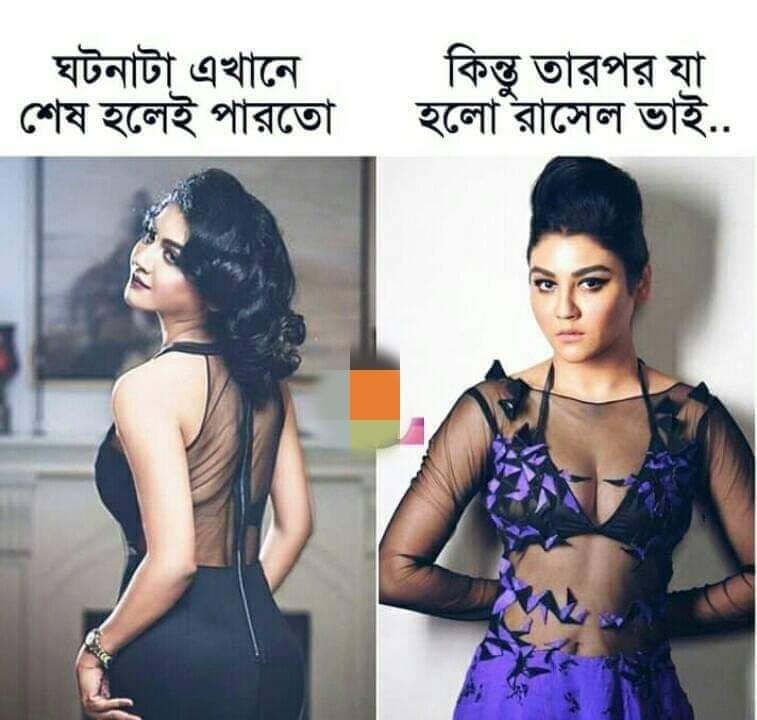
Caption: ঘটনাটা এখানে শেষ হলেই পারতো    কিন্তু তারপর হলো রাসেল ভাই
Label: hate